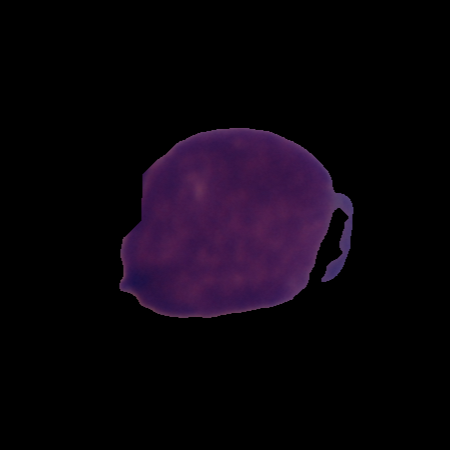
Label: cancer